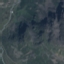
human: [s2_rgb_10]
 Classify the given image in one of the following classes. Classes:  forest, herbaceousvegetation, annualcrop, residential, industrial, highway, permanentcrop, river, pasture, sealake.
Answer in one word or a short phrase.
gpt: HerbaceousVegetation